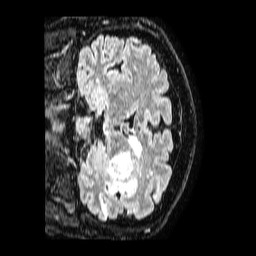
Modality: FLAIR
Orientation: coronal
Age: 57
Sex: male
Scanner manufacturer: philips
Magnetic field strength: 1.5 T
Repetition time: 4.8 s
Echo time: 0.3 s